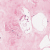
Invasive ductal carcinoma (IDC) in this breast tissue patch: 0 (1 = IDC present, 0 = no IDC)